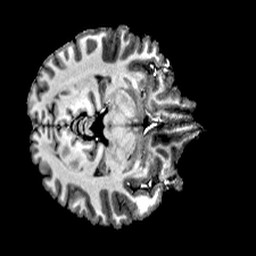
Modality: T1w
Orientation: axial
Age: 31
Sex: male
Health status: healthy
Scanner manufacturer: siemens
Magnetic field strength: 6.98 T
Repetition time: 6 s
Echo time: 0.00302 s